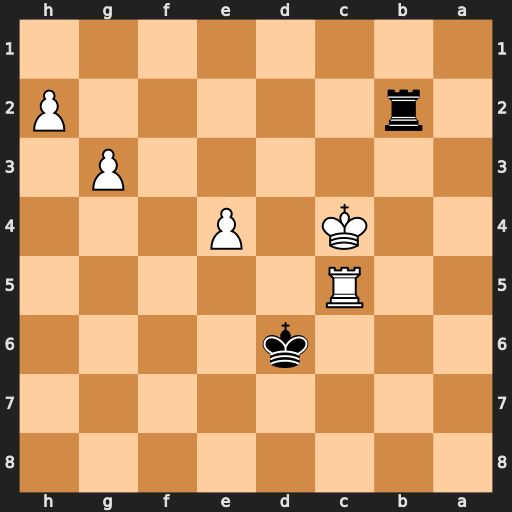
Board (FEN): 8/8/3k4/2R5/2K1P3/6P1/1r5P/8
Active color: b
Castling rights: -
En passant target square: -
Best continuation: Rc2+ Kd3 Rxc5